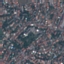
Label: Residential